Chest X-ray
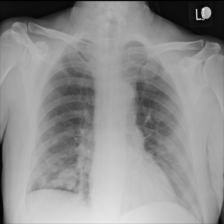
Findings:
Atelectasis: negative
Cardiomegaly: negative
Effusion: negative
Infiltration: negative
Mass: negative
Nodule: negative
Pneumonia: negative
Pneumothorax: negative
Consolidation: negative
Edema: negative
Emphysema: negative
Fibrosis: negative
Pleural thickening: negative
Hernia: negative